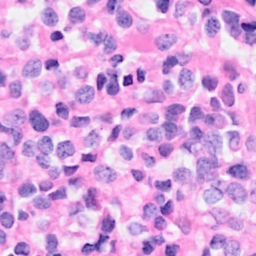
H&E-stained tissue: Breast